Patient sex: F
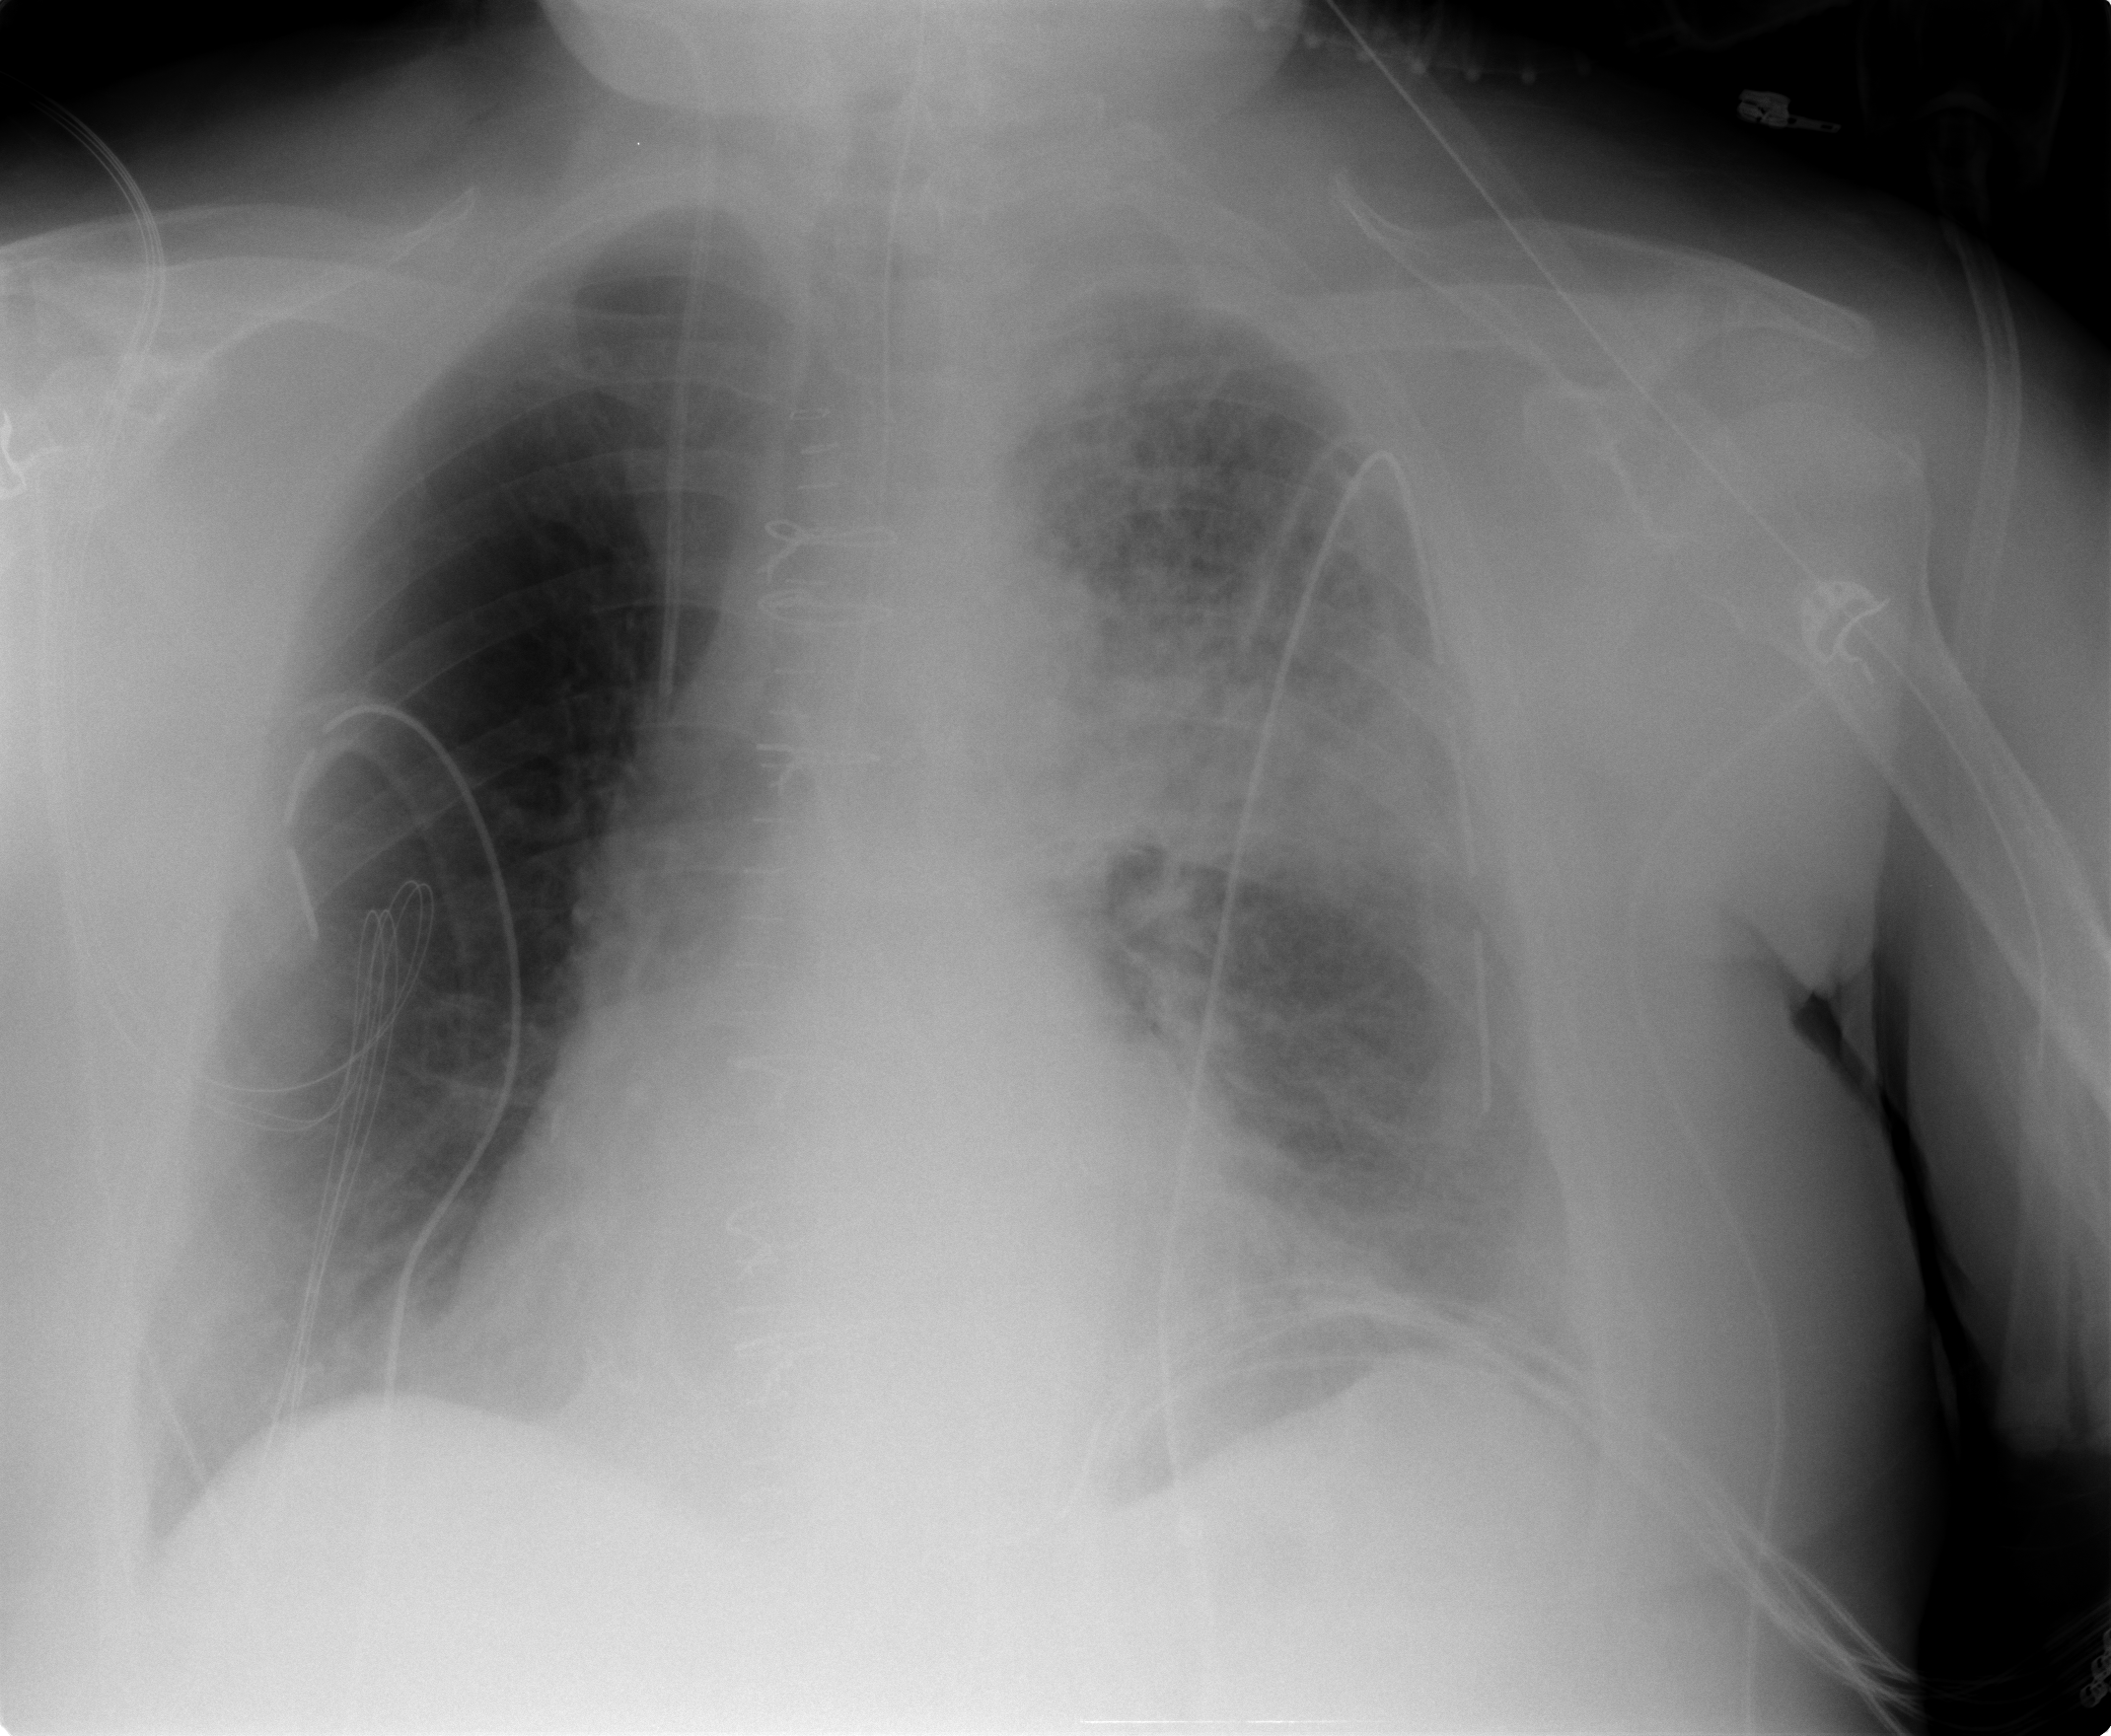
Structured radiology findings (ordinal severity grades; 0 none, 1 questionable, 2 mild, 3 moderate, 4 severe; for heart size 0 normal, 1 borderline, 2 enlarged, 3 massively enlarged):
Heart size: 0
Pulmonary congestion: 0
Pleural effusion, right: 0
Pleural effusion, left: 0
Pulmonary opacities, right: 0
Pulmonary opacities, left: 3
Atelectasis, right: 0
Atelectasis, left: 3